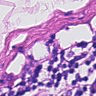
Metastatic tissue present: no